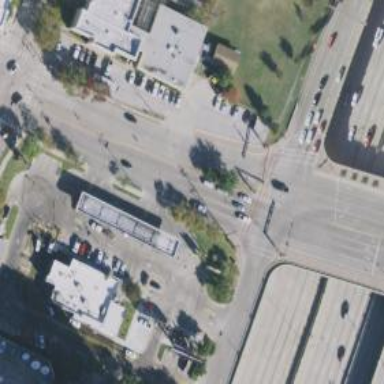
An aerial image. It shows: Secondary road with separate sidewalks.